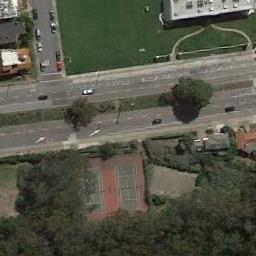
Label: tennis_court